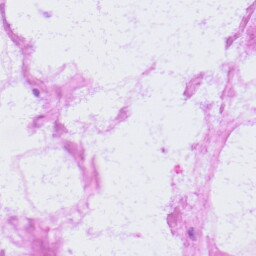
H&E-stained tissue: LymphNode